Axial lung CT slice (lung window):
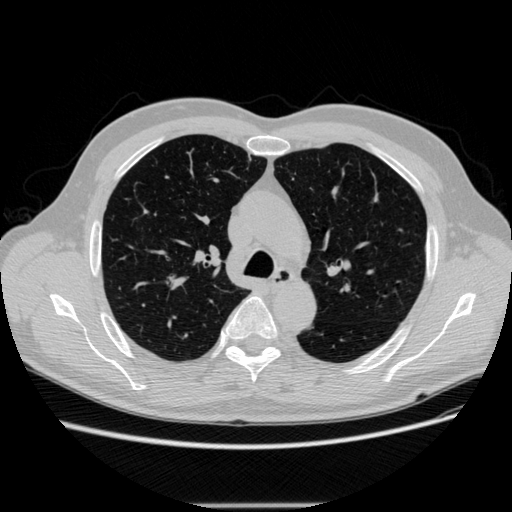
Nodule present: no